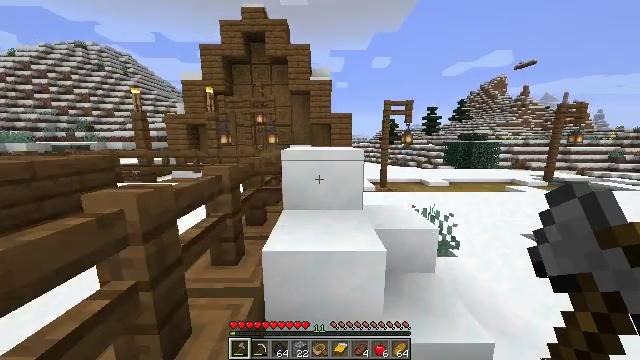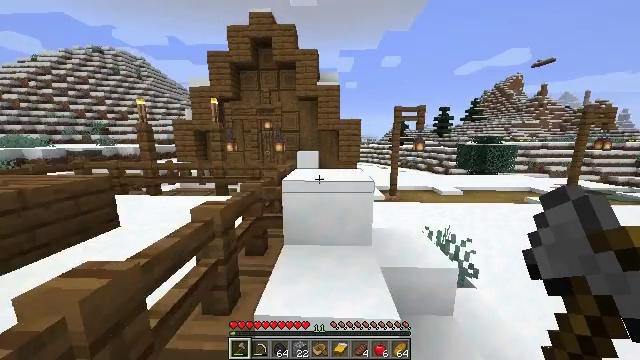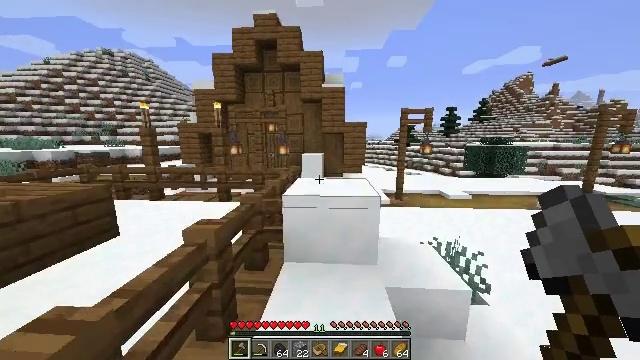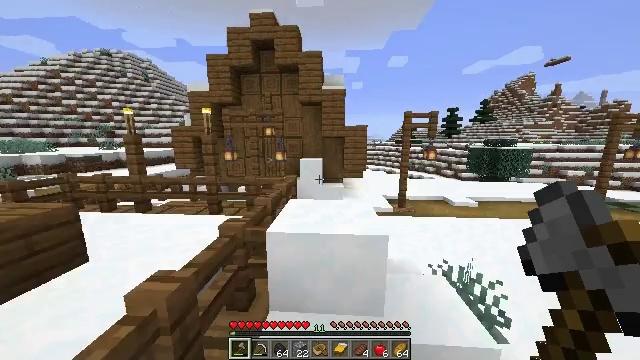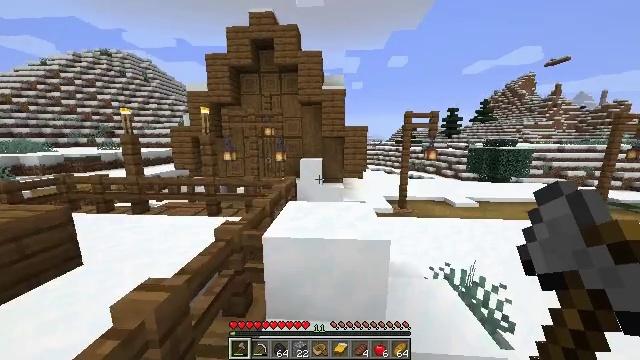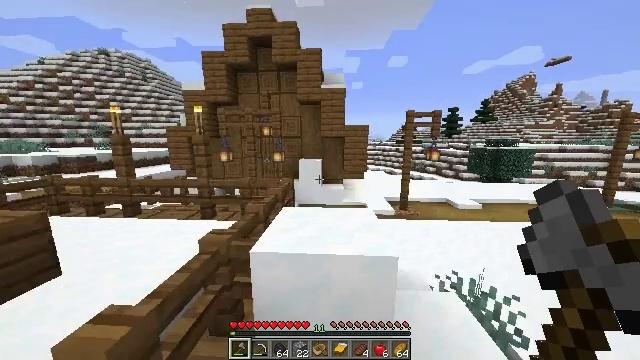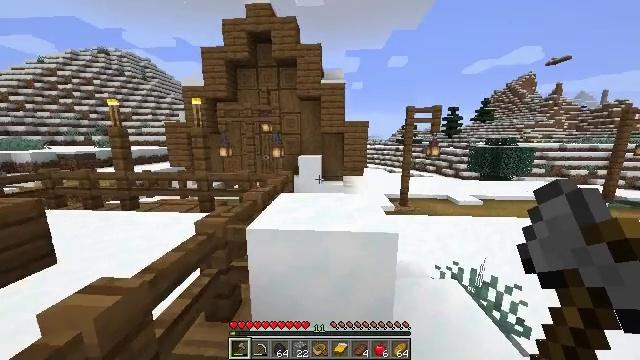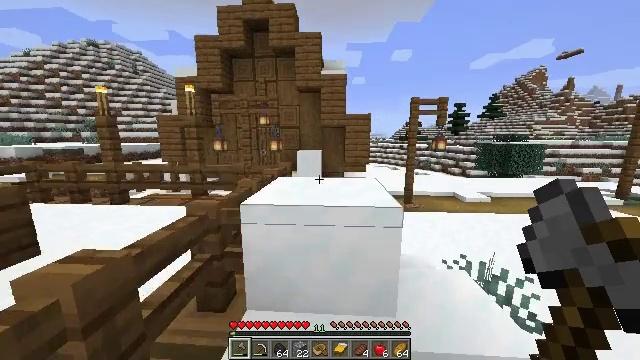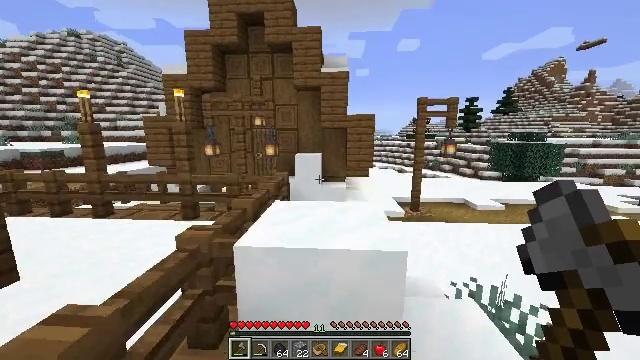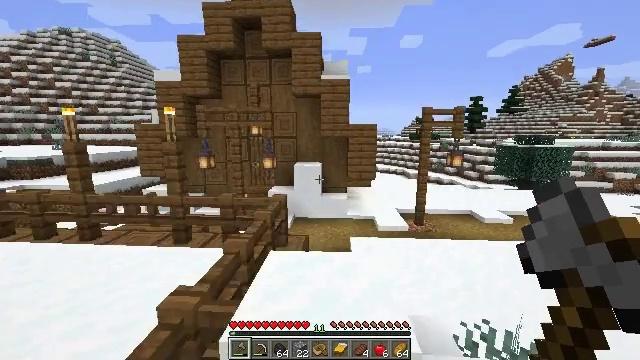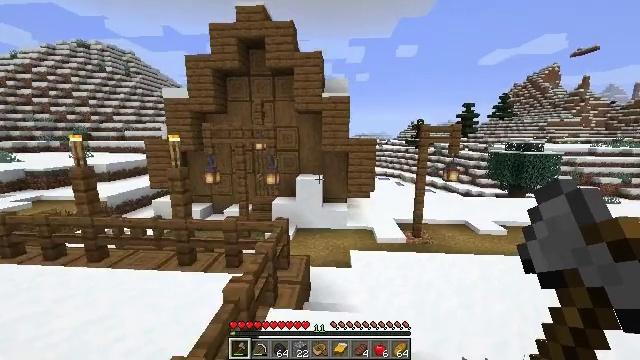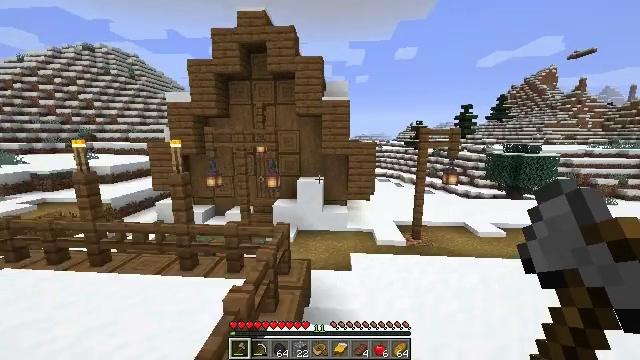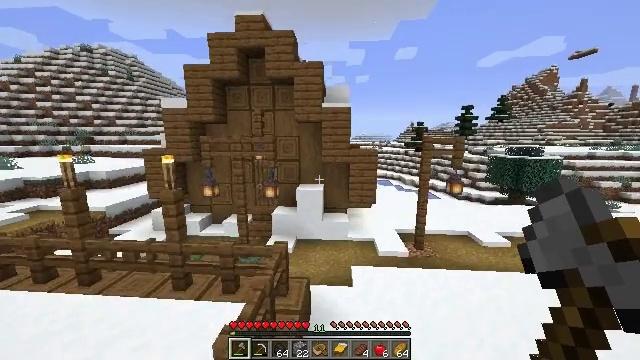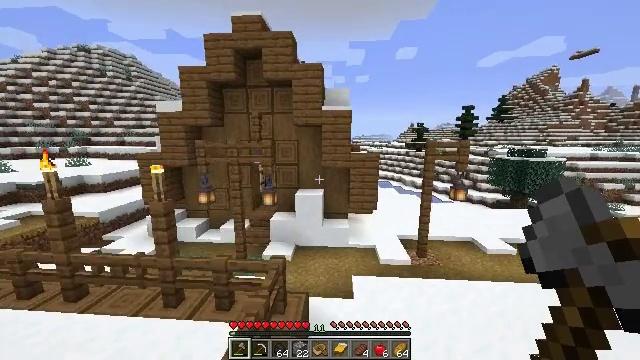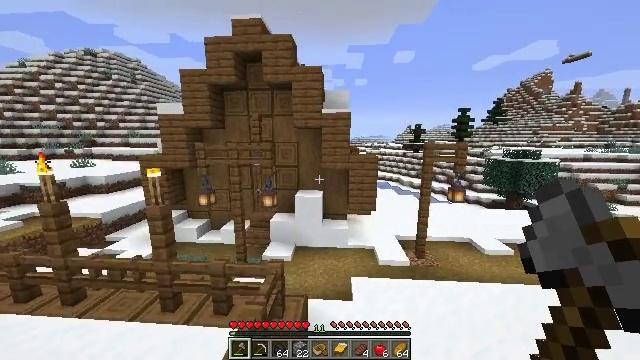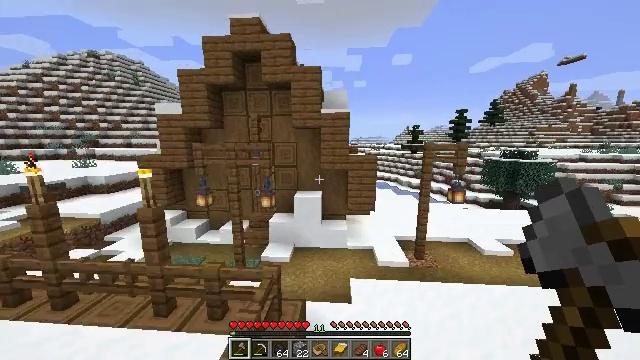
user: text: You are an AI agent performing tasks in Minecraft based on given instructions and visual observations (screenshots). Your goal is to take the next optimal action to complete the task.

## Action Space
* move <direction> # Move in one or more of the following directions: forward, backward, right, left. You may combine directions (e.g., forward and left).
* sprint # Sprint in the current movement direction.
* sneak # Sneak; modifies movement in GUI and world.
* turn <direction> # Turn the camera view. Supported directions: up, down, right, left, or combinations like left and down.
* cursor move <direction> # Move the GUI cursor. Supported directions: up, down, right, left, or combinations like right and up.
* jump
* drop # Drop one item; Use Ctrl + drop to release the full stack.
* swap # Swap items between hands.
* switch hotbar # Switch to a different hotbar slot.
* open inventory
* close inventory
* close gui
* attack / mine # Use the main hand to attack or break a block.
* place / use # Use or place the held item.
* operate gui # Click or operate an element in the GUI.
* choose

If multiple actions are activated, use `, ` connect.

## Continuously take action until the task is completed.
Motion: motion action
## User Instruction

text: Mine the stripped spruce log.
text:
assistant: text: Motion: move forward, sprint, turn left, jump
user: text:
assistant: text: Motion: move forward, sprint, turn left, jump
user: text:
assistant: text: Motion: move forward, sprint, jump
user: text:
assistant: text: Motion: move forward, sprint
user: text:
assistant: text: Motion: move forward, sprint
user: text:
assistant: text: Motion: move forward, sprint, jump
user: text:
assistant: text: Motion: move forward, sprint, jump
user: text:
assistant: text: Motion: move forward, sprint, jump
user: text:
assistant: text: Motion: move forward, sprint, jump
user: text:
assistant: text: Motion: move forward, sprint, jump
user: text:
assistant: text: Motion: move forward, sprint, jump
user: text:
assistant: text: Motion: move forward, sprint, jump
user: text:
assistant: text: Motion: move forward and move right, sprint, jump
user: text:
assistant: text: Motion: move forward and move right, sprint, jump
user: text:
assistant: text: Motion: move forward and move right, sprint, jump
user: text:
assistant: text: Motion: move forward and move right, sprint, jump
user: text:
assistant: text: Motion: move forward and move right, sprint, jump
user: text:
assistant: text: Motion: move forward and move right, sprint, jump
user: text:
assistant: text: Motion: move forward and move right, sprint, jump
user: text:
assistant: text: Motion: move forward and move right, sprint, jump
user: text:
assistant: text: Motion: move forward, sprint, jump
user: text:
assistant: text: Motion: move forward, sprint, jump
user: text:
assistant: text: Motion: move forward, sprint, jump
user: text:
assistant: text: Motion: move forward, sprint, jump
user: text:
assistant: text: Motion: move forward, sprint, turn left, jump
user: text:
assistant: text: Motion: move forward, sprint, turn left and down, jump
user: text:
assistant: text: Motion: move forward, sprint, turn left and down, jump
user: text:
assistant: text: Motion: move forward, sprint, turn left and down, jump
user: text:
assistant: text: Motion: move forward, sprint, turn left
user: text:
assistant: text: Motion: move forward, sprint, turn left